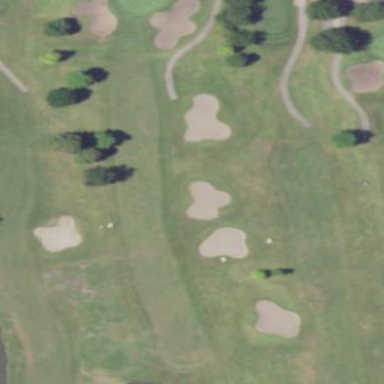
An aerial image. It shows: Well-maintained grassy area designated as golf fairway for the sport of golf. The grass is neatly mown.